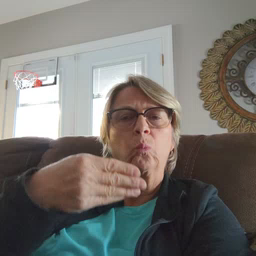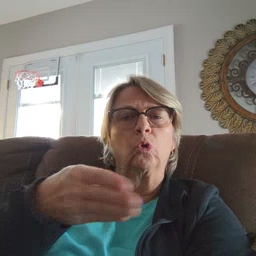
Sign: room